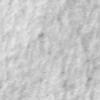
Label: no_change